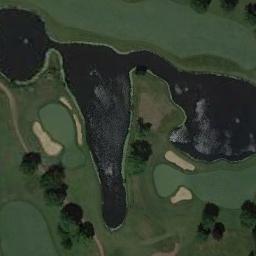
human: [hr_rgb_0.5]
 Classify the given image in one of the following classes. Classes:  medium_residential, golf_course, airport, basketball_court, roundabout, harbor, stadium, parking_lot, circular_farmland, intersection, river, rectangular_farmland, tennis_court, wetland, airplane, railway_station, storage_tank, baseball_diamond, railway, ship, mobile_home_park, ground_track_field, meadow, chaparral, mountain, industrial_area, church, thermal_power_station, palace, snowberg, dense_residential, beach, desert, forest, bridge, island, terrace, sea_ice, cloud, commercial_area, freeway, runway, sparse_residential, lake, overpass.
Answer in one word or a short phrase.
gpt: golf_course